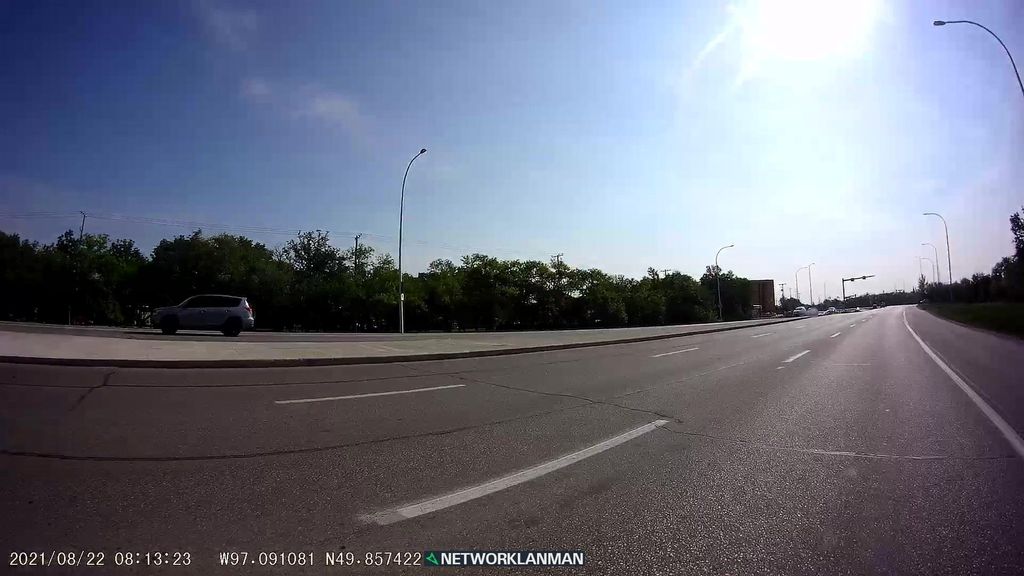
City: winnipeg